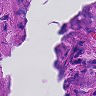
Metastatic tissue present: no